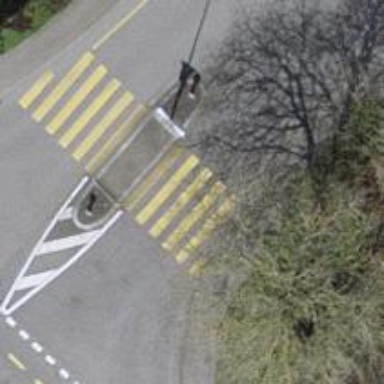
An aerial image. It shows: Kerb serving as barrier.